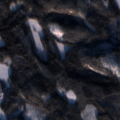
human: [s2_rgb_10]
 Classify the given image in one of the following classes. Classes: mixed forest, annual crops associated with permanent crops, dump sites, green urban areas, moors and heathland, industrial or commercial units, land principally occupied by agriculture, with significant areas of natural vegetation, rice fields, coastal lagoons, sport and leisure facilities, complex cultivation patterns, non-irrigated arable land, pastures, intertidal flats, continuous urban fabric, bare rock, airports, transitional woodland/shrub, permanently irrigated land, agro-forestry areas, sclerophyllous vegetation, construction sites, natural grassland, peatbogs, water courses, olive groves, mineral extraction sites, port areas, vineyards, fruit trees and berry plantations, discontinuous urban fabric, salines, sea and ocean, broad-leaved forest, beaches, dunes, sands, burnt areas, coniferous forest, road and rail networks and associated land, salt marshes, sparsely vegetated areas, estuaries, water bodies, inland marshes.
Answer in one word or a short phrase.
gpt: non-irrigated arable land, coniferous forest, mixed forest